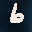
Label: 6